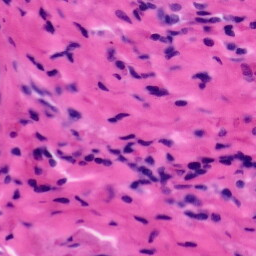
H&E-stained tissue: Tonsil